Question: I have this simple fiddle:
<URL>
'''
var dataArr = [
{ DayNum: 0, Day: "Sunday", Group: "A" },
{ DayNum: 1, Day: "Sunday", Group: "B" },
{ DayNum: 2, Day: "Sunday", Group: "C" },
{ DayNum: 3, Day: "Monday", Group: "B" },
{ DayNum: 4, Day: "Monday", Group: "A" },
{ DayNum: 5, Day: "Tuesday", Group: "C" },
{ DayNum: 6, Day: "Tuesday", Group: "B" }
];
var grid = $("#grid").kendoGrid({
dataSource: {
data: dataArr,
sort: [
{ field: "DayNum", dir: "asc" },
{ field: "Group", dir: "asc" }
],
schema: {
model: {
fields: {
DayNum: { type: "number" },
Day: { type: "string" },
Group: { type: "string" }
}
}
}
},
selectable: true,
columns: [
{
field: "Day",
title: "Day"
},
{
field: "Group",
title: "Group"
}
]
}).data("kendoGrid");
'''
I want to show empty cells for Day column for the row after the first appearance of the appropriate day. I mean my aim is to have the following screenshot without manipulating the data:

I thinks it's possible to do that using jquery after building the kendo grid. But I couldn't find out how to do it.
Thanks in advance,
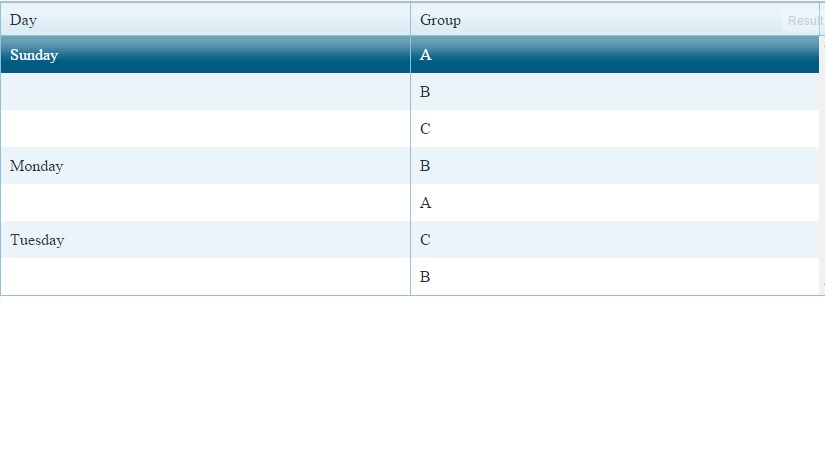
Answer: I threw a jQuery-each function at the end that seems to do the trick, try adding it to the bottom of your javascript:
'''
var day = ""; // holds latest day value
// for each row...
$('tr').each(function(){
var thisDay = $(this).find('td:first').html(); // grab the text from the first column
if (thisDay == day) // if its the same as last time
{
$(this).find('td:first').html(''); // hide it
}
day = thisDay; // hold onto this day
});
'''